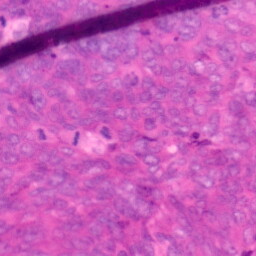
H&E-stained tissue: Colon